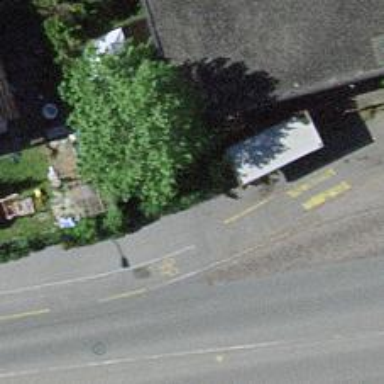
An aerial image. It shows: Post box.